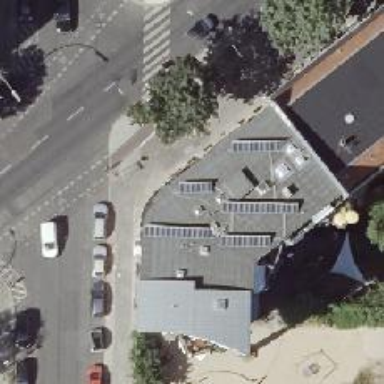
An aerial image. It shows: Social center.